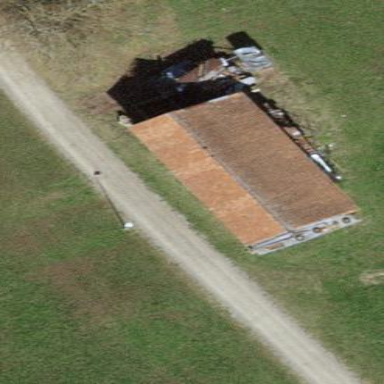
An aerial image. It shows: Shed.